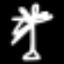
Label: palm tree